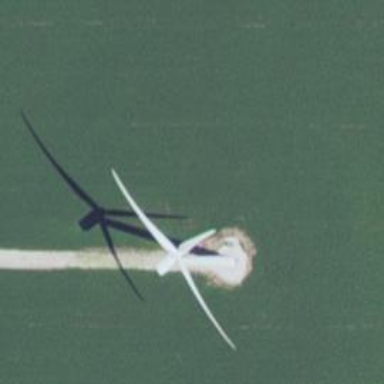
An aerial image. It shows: Wind generator powered by horizontal-axis wind turbine.